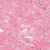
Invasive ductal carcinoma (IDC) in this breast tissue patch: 0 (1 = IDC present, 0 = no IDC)